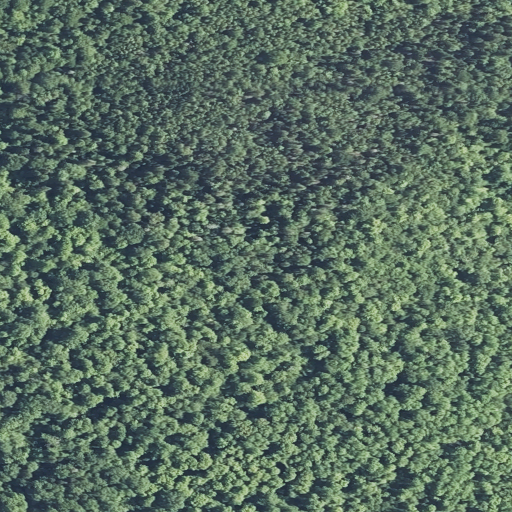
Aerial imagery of mountain in Maine named Pirate Hill containing deciduous forest, mixed forest, and evergreen forest